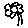
Label: flower